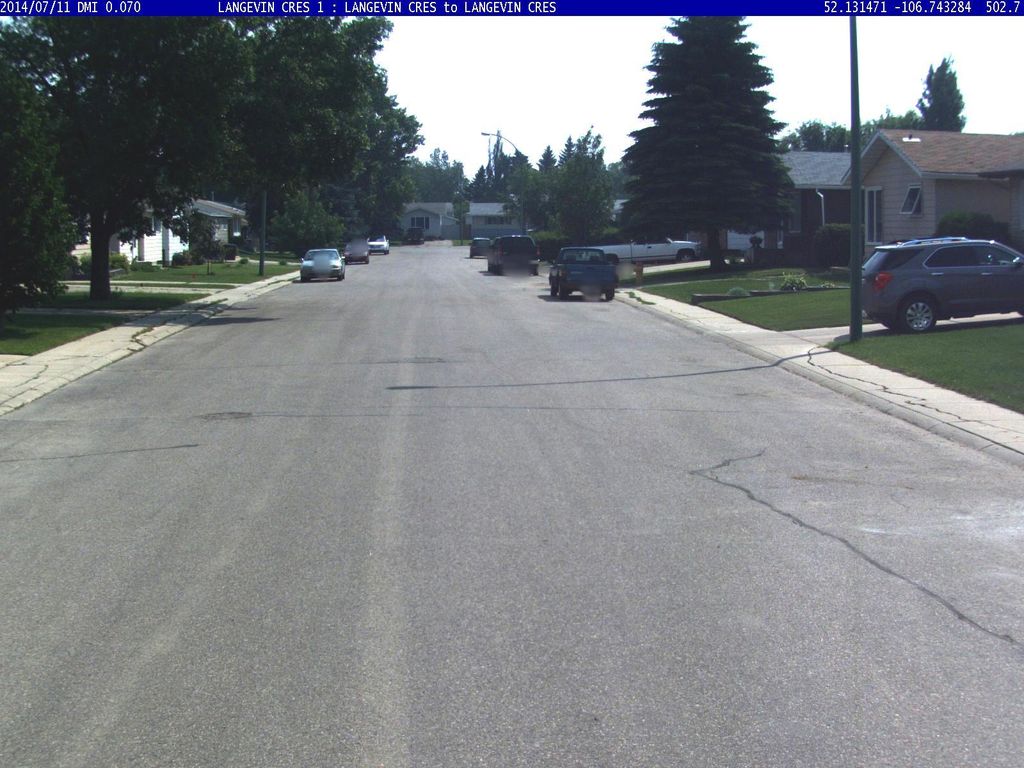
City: saskatoon